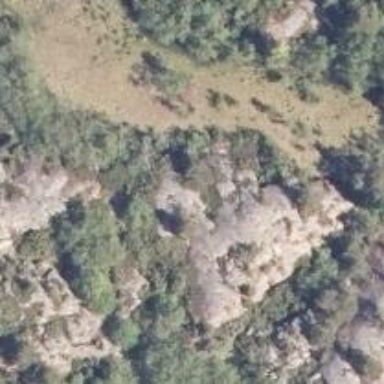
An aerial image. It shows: Natural cliff.